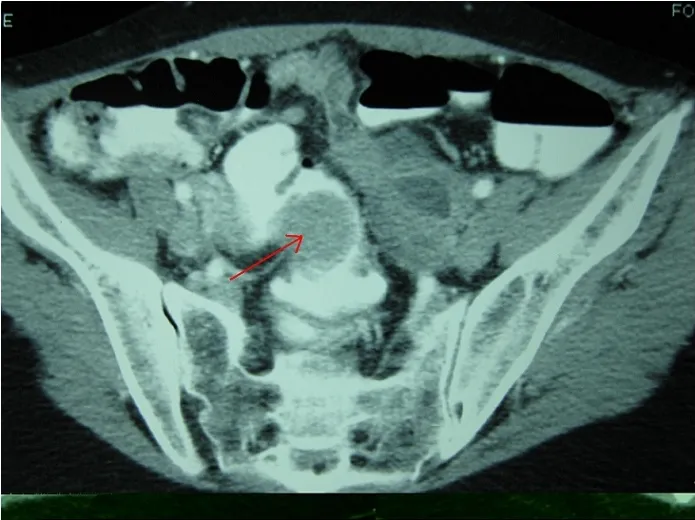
CT scan: malignant uptake in the rectum (arrows) in a 35-year old woman treated for rectal endometriosis mimicking carcinoma of Rectum.
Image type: radiology (ct)